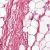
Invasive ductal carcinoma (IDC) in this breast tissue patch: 0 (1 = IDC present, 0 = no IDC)